Question:
Check Above Image Read data from <PHONE> child and display in table working perfectly but I want to fetch email, name from users child using usersid. I want
Table ----> phonenumber --- deviceid ---- devicename --- email --- name ---
email and name taken from users child
'''
import React, { useState,useEffect } from "react";
import Contactform from "./Contactform"
import firbaseDB from "../firebase"
const Contact = () => {
var [contactsObjects,setContactObjects] = useState({})
useEffect(()=>{
firbaseDB.child("<PHONE>").on("value", snapshot => {
console.log(snapshot.val())
if(snapshot.val()!=null)
{
setContactObjects({...snapshot.val()})
}
else{
setContactObjects({})
}
})
},[])
return (
<>
<div className = "row">
<div className="col-md-7">
<table className="table table-broderless table stripped">
<thead className = "thead-light">
<tr>
<th>Phone Number</th>
<th>Device ID</th>
<th>Device Name</th>
<th>Actions</th>
</tr>
</thead>
<tbody>
{
Object.keys(contactsObjects).map(id =>{
return <tr key={id}>
<td>{contactsObjects[id].phonenumber}</td>
<td>{contactsObjects[id].deviceid}</td>
<td>{contactsObjects[id].devicename}</td>
<td>
<a href="/#" className = "btn text-primary">
<i className = "fas fa-pencil-alt"></i>
</a>
<a href="/#" className = "btn text-danger">
<i className = "fas fa-trash-alt"></i>
</a>
</td>
</tr>
})
}
</tbody>
</table>
</div>
</div>
</>
);
}
export default Contact;
'''
Below Code is My Firebase Configuration
firebase.js
'''
import firebase from "firebase";
var firebaseConfig = {
apiKey: "AIzaSyDyRJbzlHGRJxfc1RIYRnjPyATjYJCIC-h8",
authDomain: "fir-XXXX.firebaseapp.com",
databaseURL: "https://firXXXXXXXXX.firebaseio.com",
projectId: "fir-XXXXX",
storageBucket: "fir-XXXXXX.appspot.com",
messagingSenderId: "73797XXXXXXXXXX",
appId: "1:737979XXXXXXX:web:bb2b676dXXXXXXXXX"
};
// Initialize Firebase
var firedb = firebase.initializeApp(firebaseConfig);
export default firedb.database().ref();
'''
My Expected Output image
[![enter image description here][2]][2]
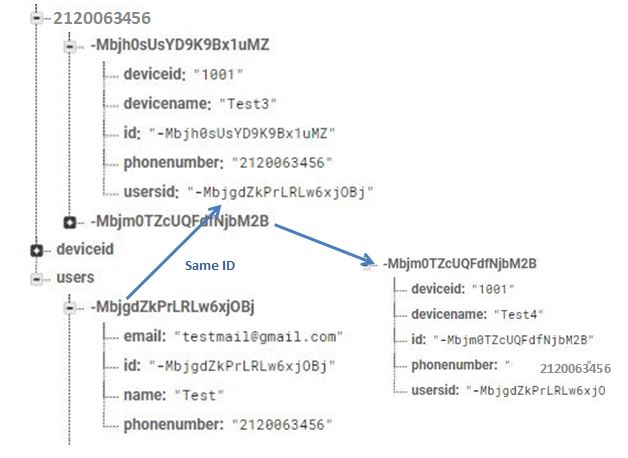
Answer: '''
useEffect(()=>{
firbaseDB.child("<PHONE>").once("value").then(async (snapshot) => {
console.log(snapshot.val())
if(snapshot.val() !== null) {
//Reading all userIDs
const userRefs = []
Object.keys(snapshot.val()).forEach((user) => {
userRefs.push(firebaseDB.child("users").child(snapshot.val()[user]["usersid"]).once("value"))
})
const usersSnapshots = await Promise.all(userRefs)
usersSnapshots.forEach((userSnap) => {
console.log(userSnap.val())
})
setContactObjects({...snapshot.val()})
} else{
setContactObjects({})
}
})
},[])
'''
After fetching the first snapshot from the numerical ID, you can add all the promises to get data from users node in an array as shown above and run them. Once the promise is fulfilled you will get an array of <URL>.
> Returned values from Promise all will be in order of the Promises passed, regardless of completion order.
You can read more about <URL>.